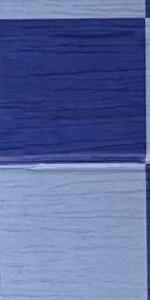
Label: Empty